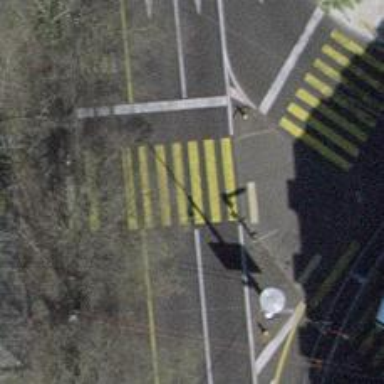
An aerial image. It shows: Crossing with traffic signals.